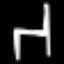
Label: chair